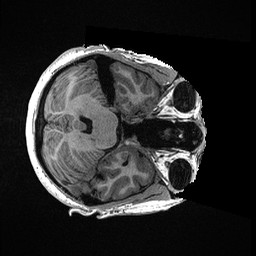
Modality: T1w
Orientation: axial
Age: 27
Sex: female
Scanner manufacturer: ge
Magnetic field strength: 3 T
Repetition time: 0.00668 s
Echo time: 0.00294 s